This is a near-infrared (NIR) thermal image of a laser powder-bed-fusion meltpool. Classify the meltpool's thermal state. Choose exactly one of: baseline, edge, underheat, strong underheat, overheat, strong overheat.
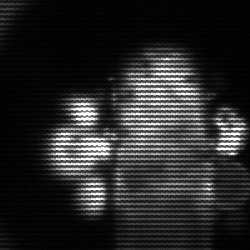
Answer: strong underheat